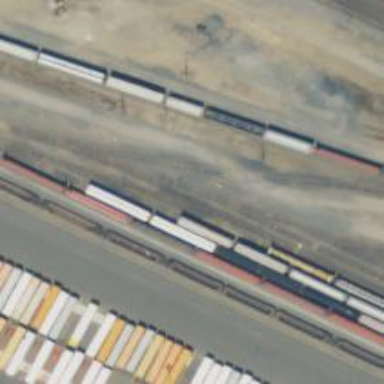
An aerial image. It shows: Railway yard in service.